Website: bh-photo
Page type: gifting
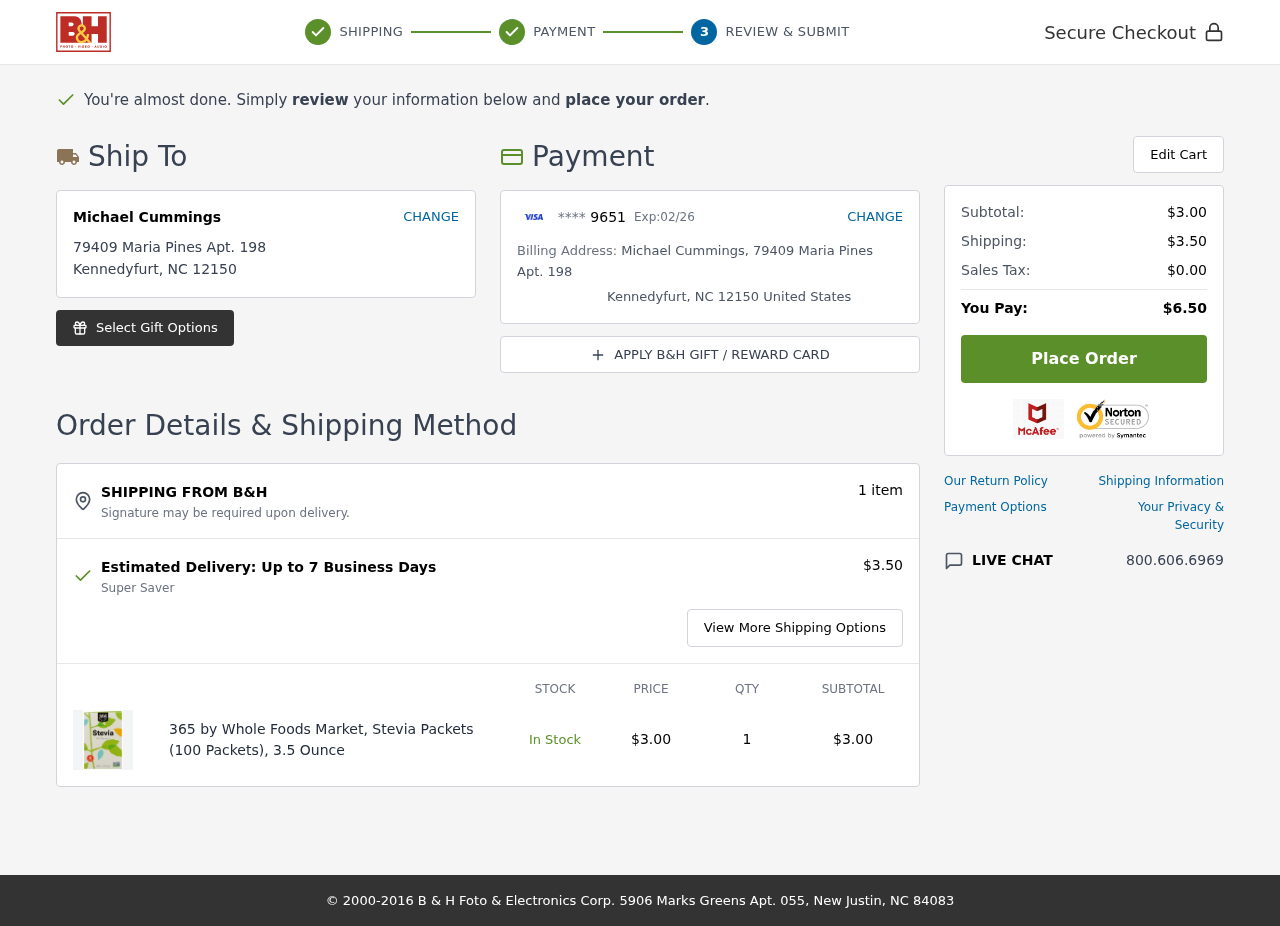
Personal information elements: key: PII_CARD_EXPIRY
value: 02/26
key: PII_CARD_LAST4
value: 9651
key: PII_CITY
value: Kennedyfurt
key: PII_COUNTRY
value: United States
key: PII_FULLNAME
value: Michael Cummings
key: PII_POSTCODE
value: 12150
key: PII_STATE_ABBR
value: NC
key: PII_STREET
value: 79409 Maria Pines Apt. 198
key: PII_FULLNAME2
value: Michael Cummings
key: PII_CITY2
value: Kennedyfurt
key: PII_STATE_ABBR2
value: NC
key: PII_POSTCODE_FULL
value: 12150
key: PII_POSTCODE_NUMERIC
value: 12150
Product elements: key: PRODUCT1_NAME
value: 365 by Whole Foods Market, Stevia Packets (100 Packets), 3.5 Ounce
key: PRODUCT1_PRICE
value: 3
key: PRODUCT1_QUANTITY
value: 1
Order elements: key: ORDER_NUM_ITEMS
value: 1 item
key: ORDER_SHIPPING_COST
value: $3.50
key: ORDER_SUBTOTAL
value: $3.00
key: ORDER_TAX
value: $0.00
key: ORDER_TOTAL
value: $6.50